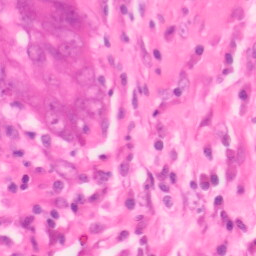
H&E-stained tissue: Colon